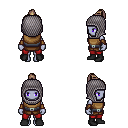
a pixel art fantasy rpg character, female body template, dark elf, purple skin, leather chest armor, red pants, white blonde short topknot hairstyle, chain hood, leather bracers, black shoes, four views (front, back, left, right), 2x2 character sprite sheet, small pixel art, hard edges, no anti-aliasing